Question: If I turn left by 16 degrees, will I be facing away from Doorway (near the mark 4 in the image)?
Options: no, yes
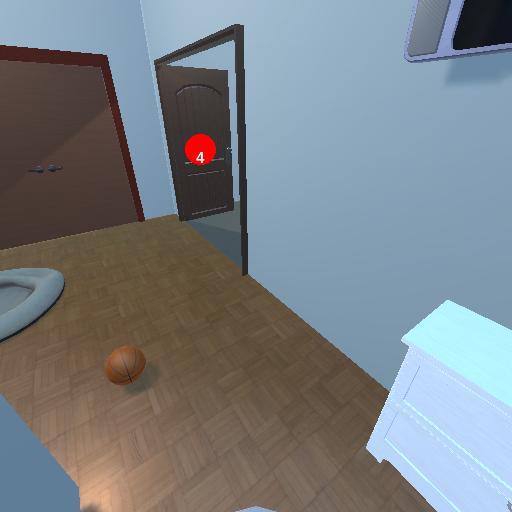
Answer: no